Question:
I'm using FPDF in my php project. I would like to have PDF version Double bar diagram like above image in my project. There's a way that FPDF can create Pie chart and Bar diagram in <URL>. But it's not double bar diagram like what I want to get. Anyone have an idea how to create Double bar diagram using FPDF in PHP?
Many Thanks !!!
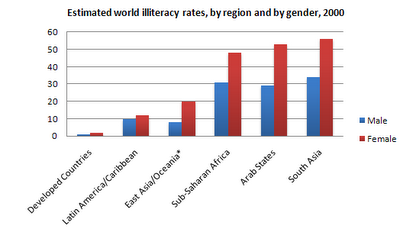
Answer: Probably you mean "COLUMN CHARTS"
It seems that there is no method to create column charts, so I tried to adapt the existing bar chart. Unfortunately I have no time to develop it further.
try this (making the necessary changes):
'''
<?php
require('diag/sector.php');
class PDF_Diag extends PDF_Sector {
var $legends;
var $wLegend;
var $sum;
var $NbVal;
function ColumnChart($w, $h, $data, $format, $color=null, $maxVal=0, $nbDiv=4)
{
// RGB for color 0
$colors[0][0] = 155;
$colors[0][1] = 75;
$colors[0][2] = 155;
// RGB for color 1
$colors[1][0] = 0;
$colors[1][1] = 155;
$colors[1][2] = 0;
// RGB for color 2
$colors[2][0] = 75;
$colors[2][1] = 155;
$colors[2][2] = 255;
// RGB for color 3
$colors[3][0] = 75;
$colors[3][1] = 0;
$colors[3][2] = 155;
$this->SetFont('Courier', '', 10);
$this->SetLegends($data,$format);
// Starting corner (current page position where the chart has been inserted)
$XPage = $this->GetX();
$YPage = $this->GetY();
$margin = 2;
// Y position of the chart
$YDiag = $YPage + $margin;
// chart HEIGHT
$hDiag = floor($h - $margin * 2);
// X position of the chart
$XDiag = $XPage + $margin;
// chart LENGHT
$lDiag = floor($w - $margin * 3 - $this->wLegend);
if($color == null)
$color=array(155,155,155);
if ($maxVal == 0)
{
foreach($data as $val)
{
if(max($val) > $maxVal)
{
$maxVal = max($val);
}
}
}
// define the distance between the visual reference lines (the lines which cross the chart's internal area and serve as visual reference for the column's heights)
$valIndRepere = ceil($maxVal / $nbDiv);
// adjust the maximum value to be plotted (recalculate through the newly calculated distance between the visual reference lines)
$maxVal = $valIndRepere * $nbDiv;
// define the distance between the visual reference lines (in milimeters)
$hRepere = floor($hDiag / $nbDiv);
// adjust the chart HEIGHT
$hDiag = $hRepere * $nbDiv;
// determine the height unit (milimiters/data unit)
$unit = $hDiag / $maxVal;
// determine the bar's thickness
$lBar = floor($lDiag / ($this->NbVal + 1));
$lDiag = $lBar * ($this->NbVal + 1);
$eColumn = floor($lBar * 80 / 100);
// draw the chart border
$this->SetLineWidth(0.2);
$this->Rect($XDiag, $YDiag, $lDiag, $hDiag);
$this->SetFont('Courier', '', 10);
$this->SetFillColor($color[0],$color[1],$color[2]);
$i=0;
foreach($data as $val)
{
//Column
$yval = $YDiag + $hDiag;
$xval = $XDiag + ($i + 1) * $lBar - $eColumn/2;
$lval = floor($eColumn/(count($val)));
$j=0;
foreach($val as $v)
{
$hval = (int)($v * $unit);
$this->SetFillColor($colors[$j][0], $colors[$j][1], $colors[$j][2]);
$this->Rect($xval+($lval*$j), $yval, $lval, -$hval, 'DF');
$j++;
}
//Legend
$this->SetXY($xval, $yval + $margin);
$this->Cell($lval, 5, $this->legends[$i],0,0,'C');
$i++;
}
//Scales
for ($i = 0; $i <= $nbDiv; $i++)
{
$ypos = $YDiag + $hRepere * $i;
$this->Line($XDiag, $ypos, $XDiag + $lDiag, $ypos);
$val = ($nbDiv - $i) * $valIndRepere;
$ypos = $YDiag + $hRepere * $i;
$xpos = $XDiag - $margin - $this->GetStringWidth($val);
$this->Text($xpos, $ypos, $val);
}
}
function SetLegends($data, $format)
{
$this->legends=array();
$this->wLegend=0;
$this->NbVal=count($data);
}
}
$pdf = new PDF_Diag();
$pdf->AddPage();
$data[0] = array(470, 490, 90);
$data[1] = array(450, 530, 110);
$data[2] = array(420, 580, 100);
// Column chart
$pdf->SetFont('Arial', 'BIU', 12);
$pdf->Cell(210, 5, 'Chart Title', 0, 1, 'C');
$pdf->Ln(8);
$valX = $pdf->GetX();
$valY = $pdf->GetY();
$pdf->ColumnChart(110, 100, $data, null, array(255,175,100));
//$pdf->SetXY($valX, $valY);
$pdf->Output();
?>
'''